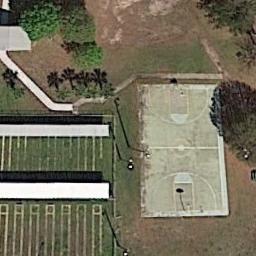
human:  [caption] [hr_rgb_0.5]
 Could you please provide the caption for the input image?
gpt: The basketball court on the bare land is next to some facilities and trees .

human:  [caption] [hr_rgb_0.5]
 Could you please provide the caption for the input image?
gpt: There are two basketball courts beside the green land .

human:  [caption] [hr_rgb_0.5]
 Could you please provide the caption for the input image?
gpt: There is a basketball court on the open place .

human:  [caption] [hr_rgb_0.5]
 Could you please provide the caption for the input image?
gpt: A basketball court on the lawn and some white striped buildings beside .

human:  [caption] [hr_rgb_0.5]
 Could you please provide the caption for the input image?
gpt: Lots of trees are near the basketball court .